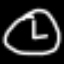
Label: clock